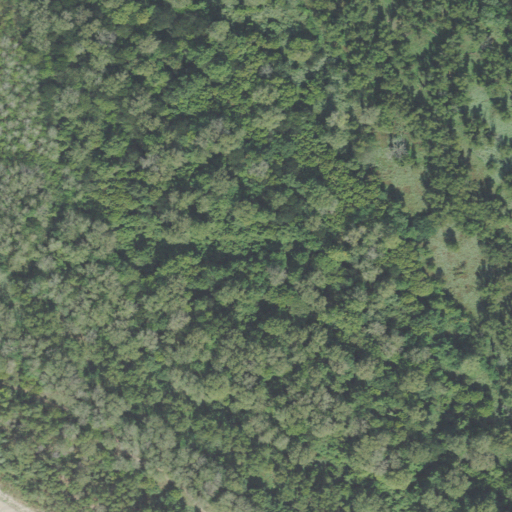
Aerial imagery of bar in Tennessee named Plum Point Bar containing woody wetlands, deciduous forest, and cultivated crops